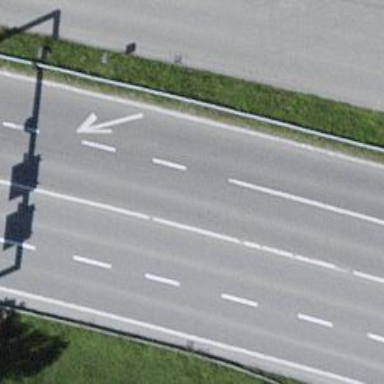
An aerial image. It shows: Motorway junction.